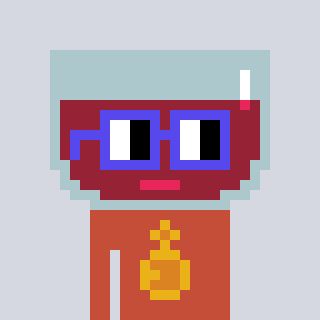
a pixel art character with square blue glasses, a wine-shaped head and a rust-colored body on a cool background